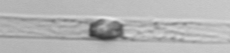
Label: Dactyliosolen_blavyanus